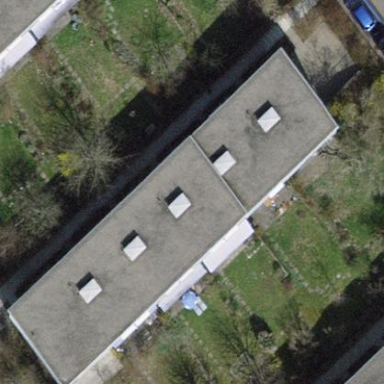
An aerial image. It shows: Terrace building with flat roof.